Field crop: maize
Growth stage: 1
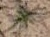
Species: salsola